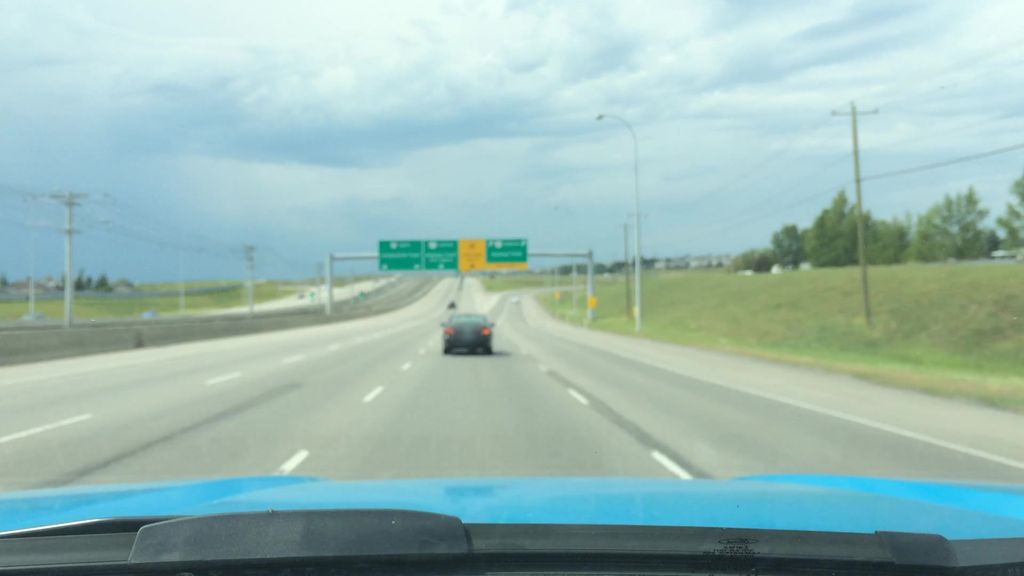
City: calgary